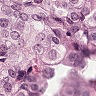
Metastatic tissue present: yes